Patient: sex M, age 71
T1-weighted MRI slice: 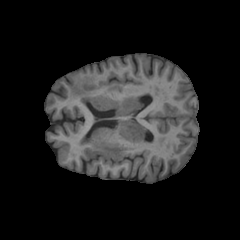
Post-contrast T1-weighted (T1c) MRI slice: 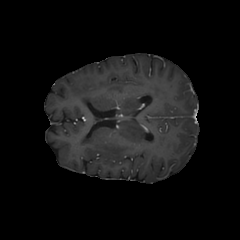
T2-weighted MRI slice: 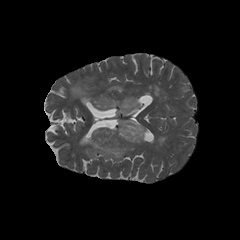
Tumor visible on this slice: yes
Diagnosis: Astrocytoma, IDH-wildtype
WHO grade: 2